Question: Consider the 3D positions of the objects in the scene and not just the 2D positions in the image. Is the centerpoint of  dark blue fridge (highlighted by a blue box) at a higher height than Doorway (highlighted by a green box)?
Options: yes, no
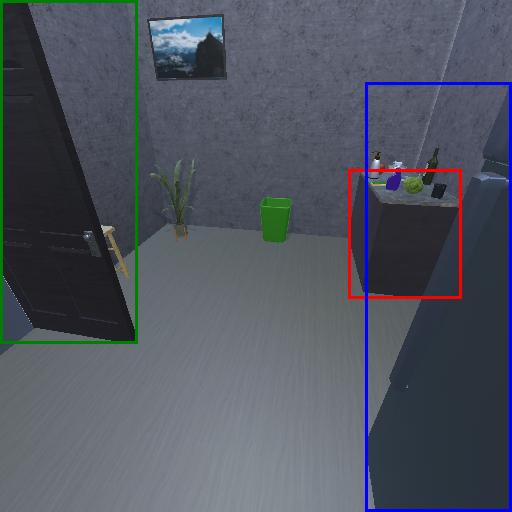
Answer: yes